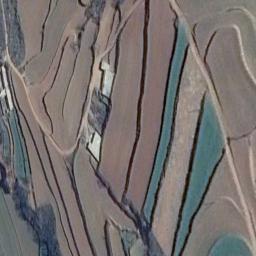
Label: terrace